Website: bh-photo
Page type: customer-info-address
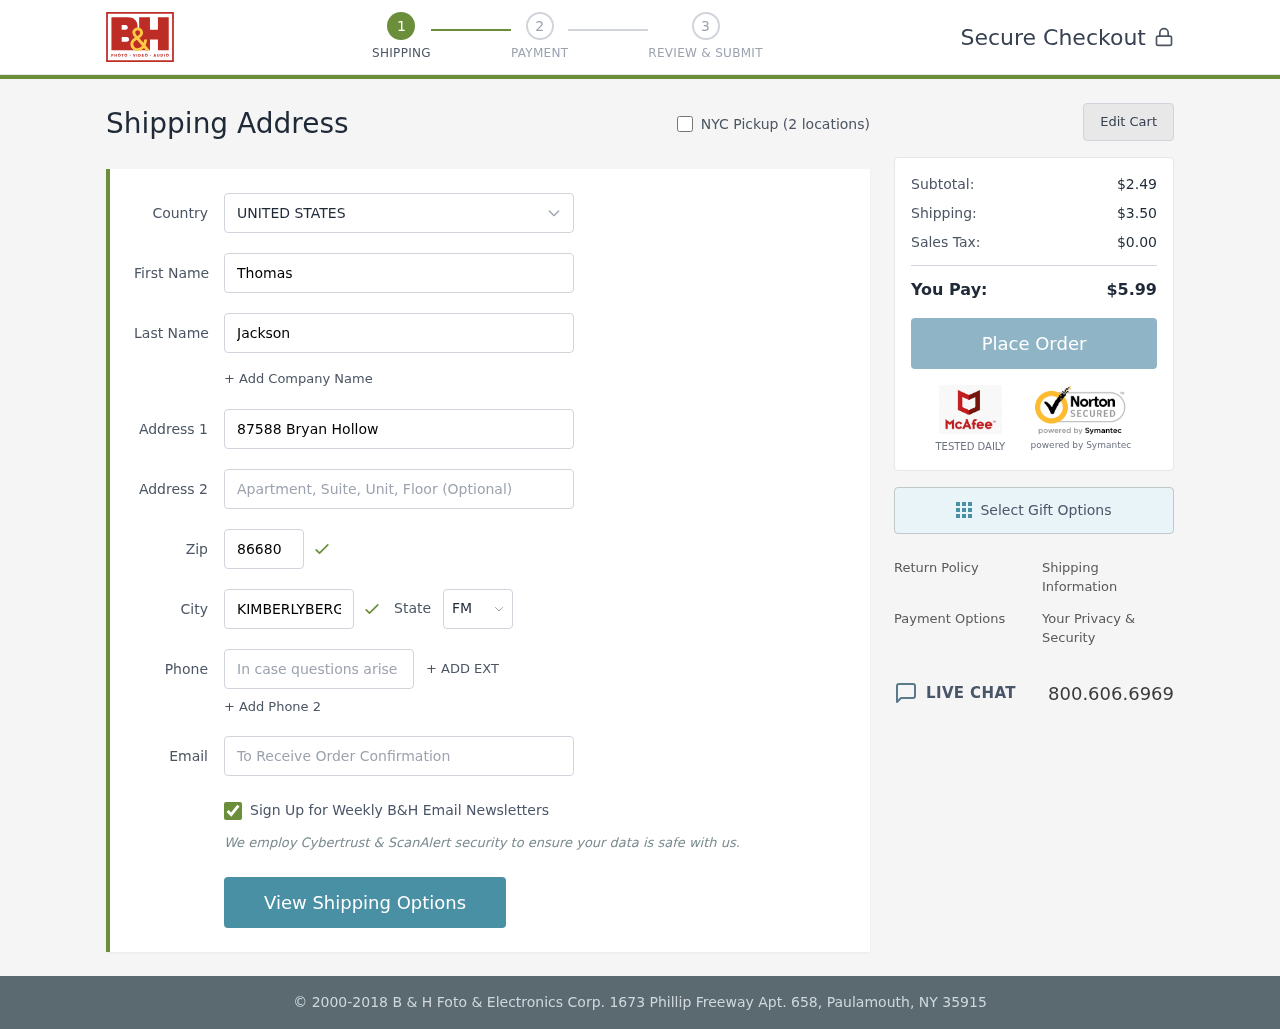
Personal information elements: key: PII_CITY
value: Kimberlyberg
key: PII_COUNTRY
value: United States
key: PII_EMAIL
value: thomasjackson@yahoo.com
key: PII_FIRSTNAME
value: Thomas
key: PII_LASTNAME
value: Jackson
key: PII_PHONE
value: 8083957088
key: PII_POSTCODE
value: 86680
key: PII_STATE_ABBR
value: FM
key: PII_STREET
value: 87588 Bryan Hollow
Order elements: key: ORDER_SUBTOTAL
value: $2.49
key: ORDER_SHIPPING_COST
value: $3.50
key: ORDER_TAX
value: $0.00
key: ORDER_TOTAL
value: $5.99